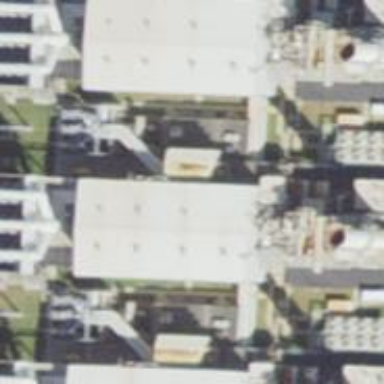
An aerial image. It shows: Gas-powered generator of the combined cycle type.